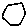
Label: hexagon